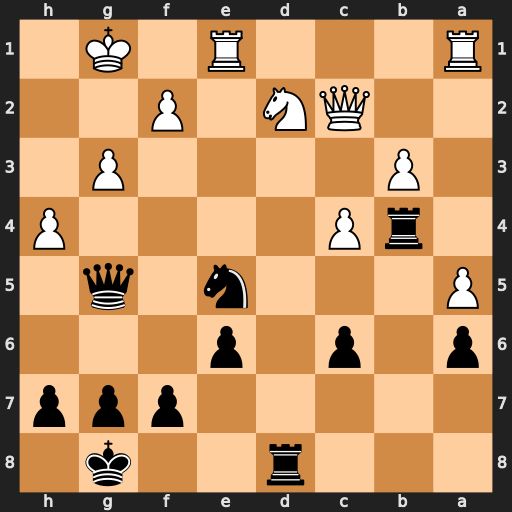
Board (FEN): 3r2k1/5ppp/p1p1p3/P3n1q1/1rP4P/1P4P1/2QN1P2/R3R1K1
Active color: b
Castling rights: -
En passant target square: -
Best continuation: Rxd2 hxg5 Nf3+